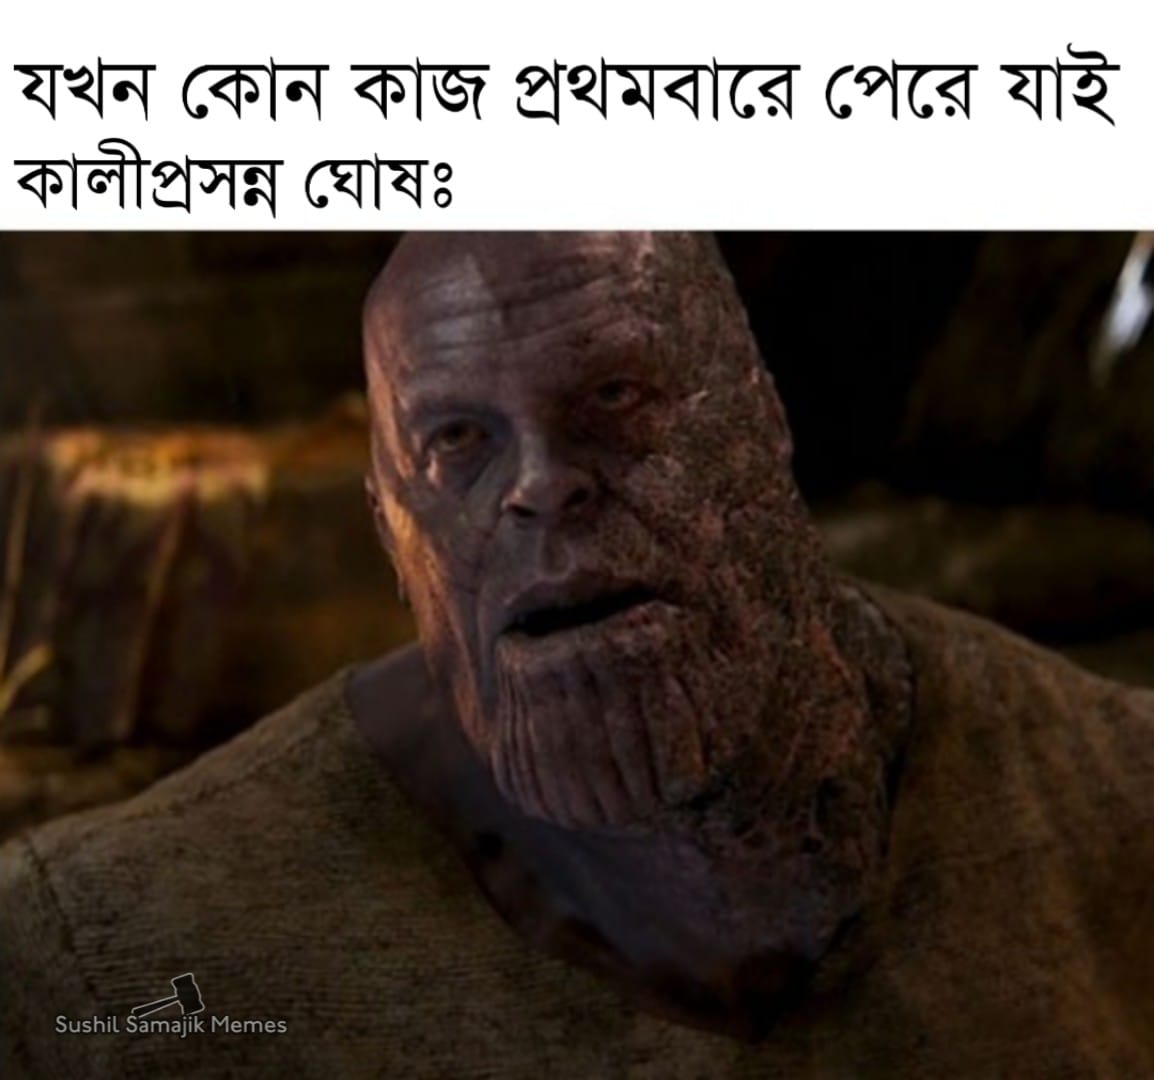
Caption: যখন কোন কাজ প্রথমবারে পেরে যাই কালীপ্রসন্ন ঘোষঃ
Label: non-hate